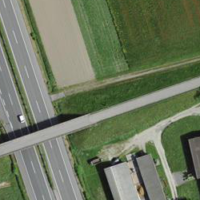
EUNIS habitat code: 57
Species observed at this site:
Milvus migrans